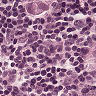
Metastatic tissue present: yes